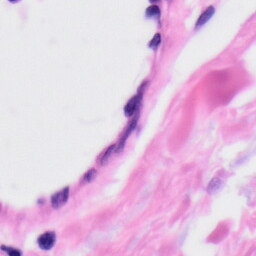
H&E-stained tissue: Skin